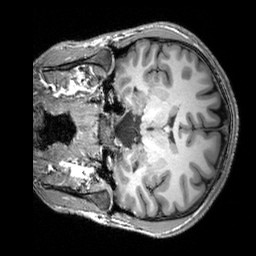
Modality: T1w
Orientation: coronal
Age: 21
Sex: male
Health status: healthy
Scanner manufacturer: siemens
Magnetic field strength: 3 T
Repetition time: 2.3 s
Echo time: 0.00303 s